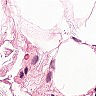
Metastatic tissue present: no